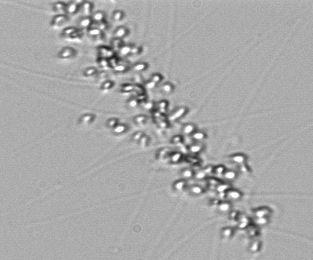
Label: Chaetoceros_didymus_TAG_external_flagellate